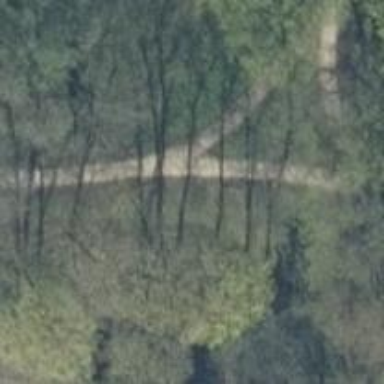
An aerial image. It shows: Paved path.